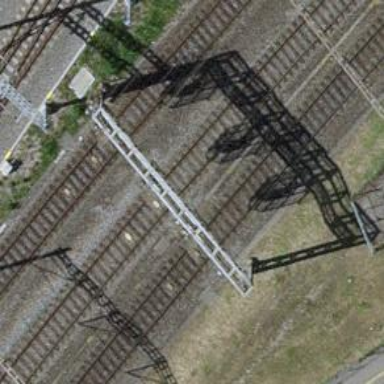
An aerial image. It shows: Railway signal.